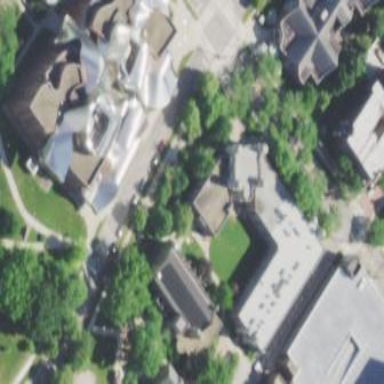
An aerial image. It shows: University building.